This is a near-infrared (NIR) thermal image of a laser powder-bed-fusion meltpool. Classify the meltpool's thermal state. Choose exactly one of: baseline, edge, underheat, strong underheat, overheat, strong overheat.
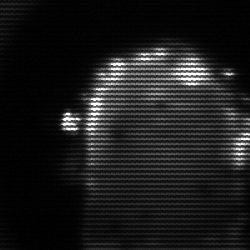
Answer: baseline